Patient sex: F
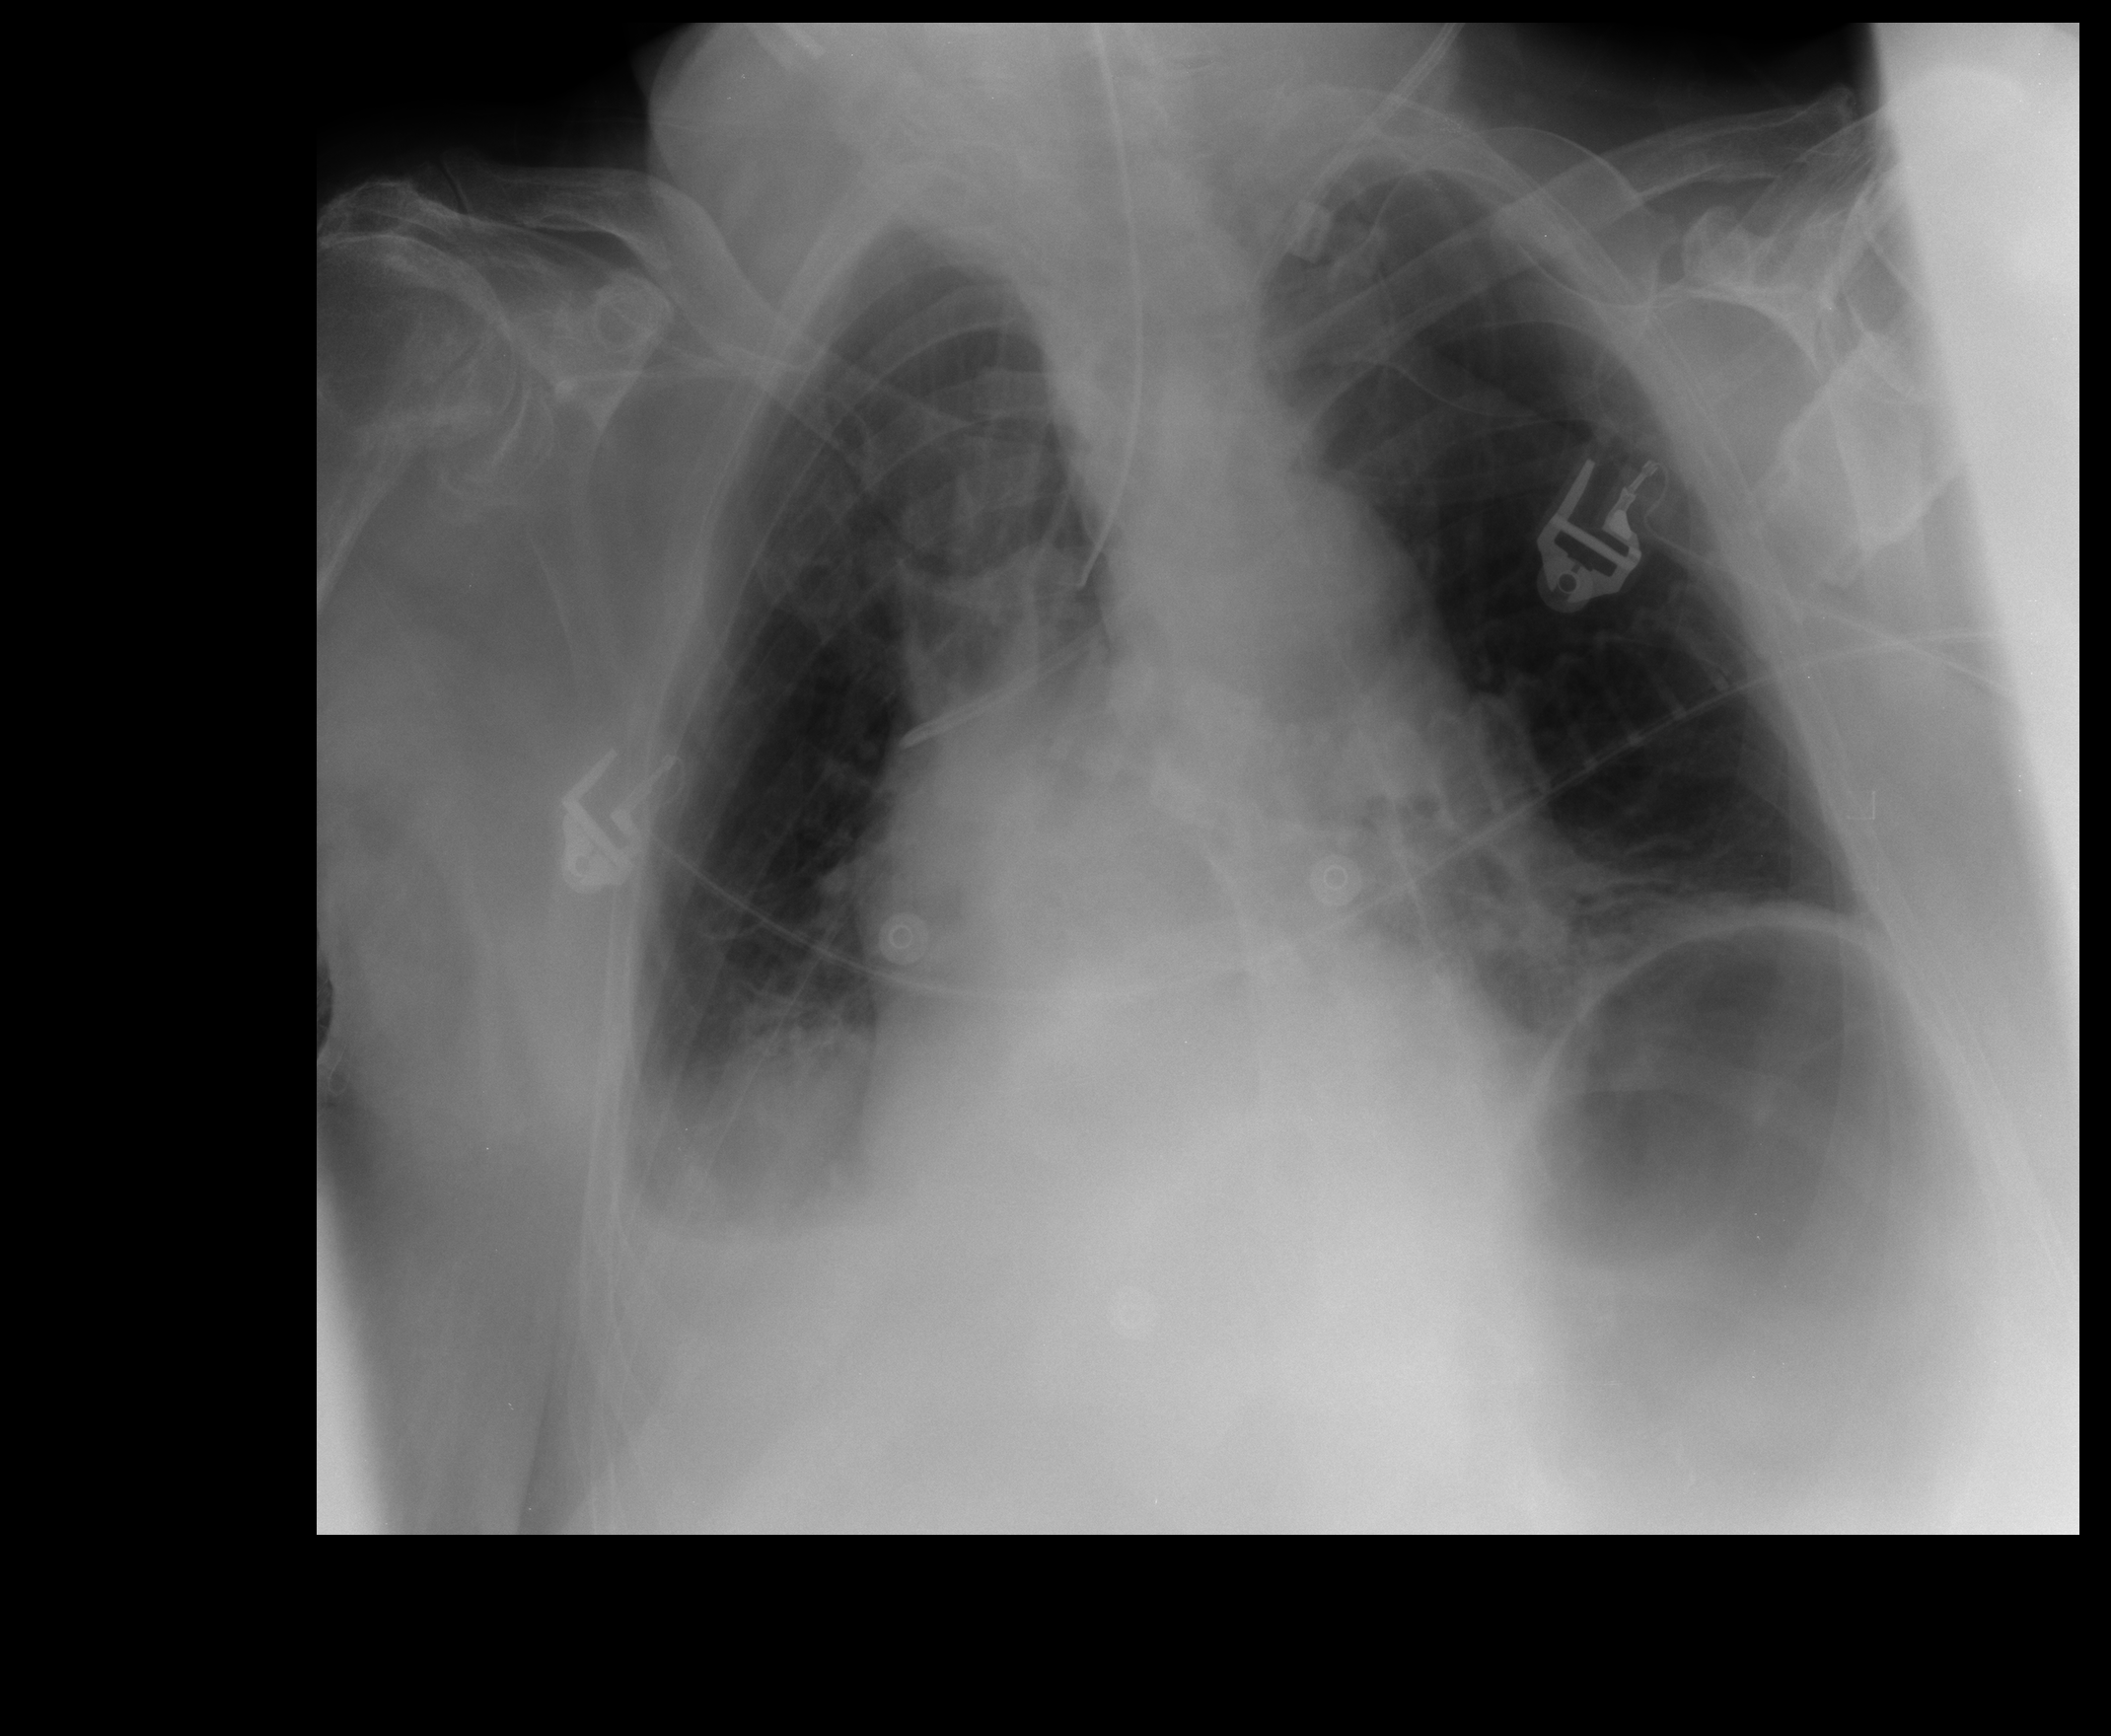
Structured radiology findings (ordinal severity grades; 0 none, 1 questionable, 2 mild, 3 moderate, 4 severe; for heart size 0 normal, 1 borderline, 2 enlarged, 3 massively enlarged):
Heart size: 2
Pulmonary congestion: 1
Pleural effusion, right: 2
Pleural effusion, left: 1
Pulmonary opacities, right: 0
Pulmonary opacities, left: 1
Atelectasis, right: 2
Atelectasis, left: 2